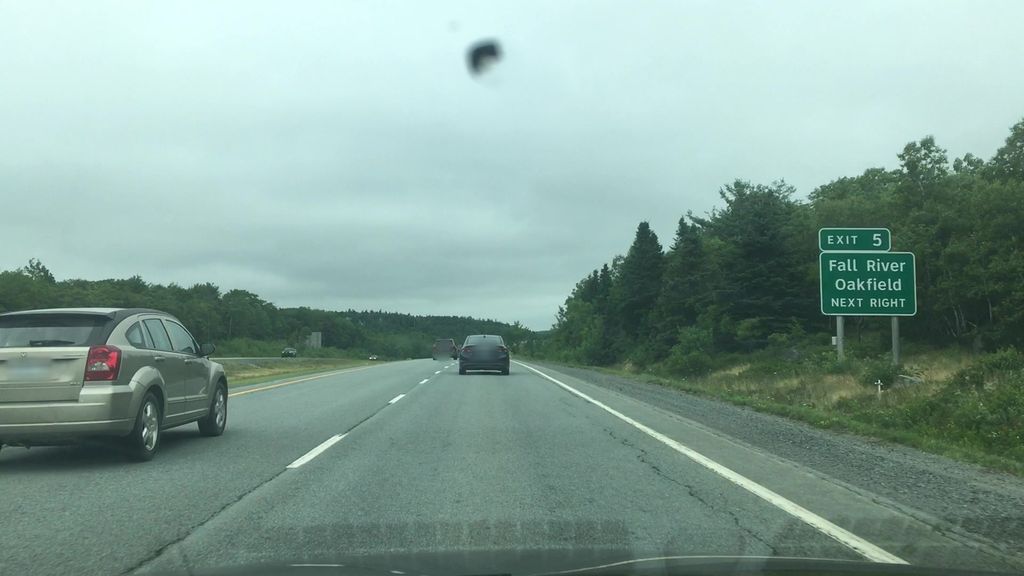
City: halifax